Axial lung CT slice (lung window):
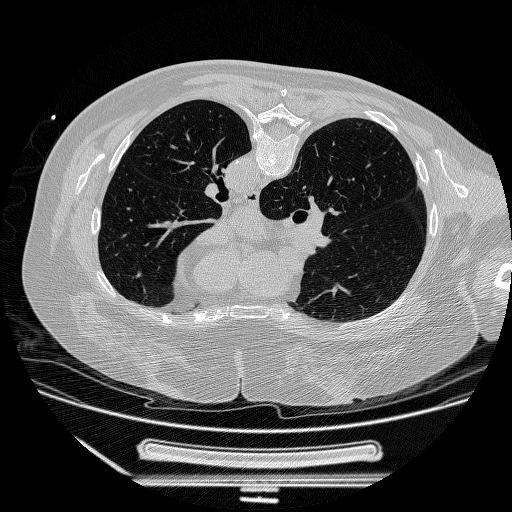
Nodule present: no